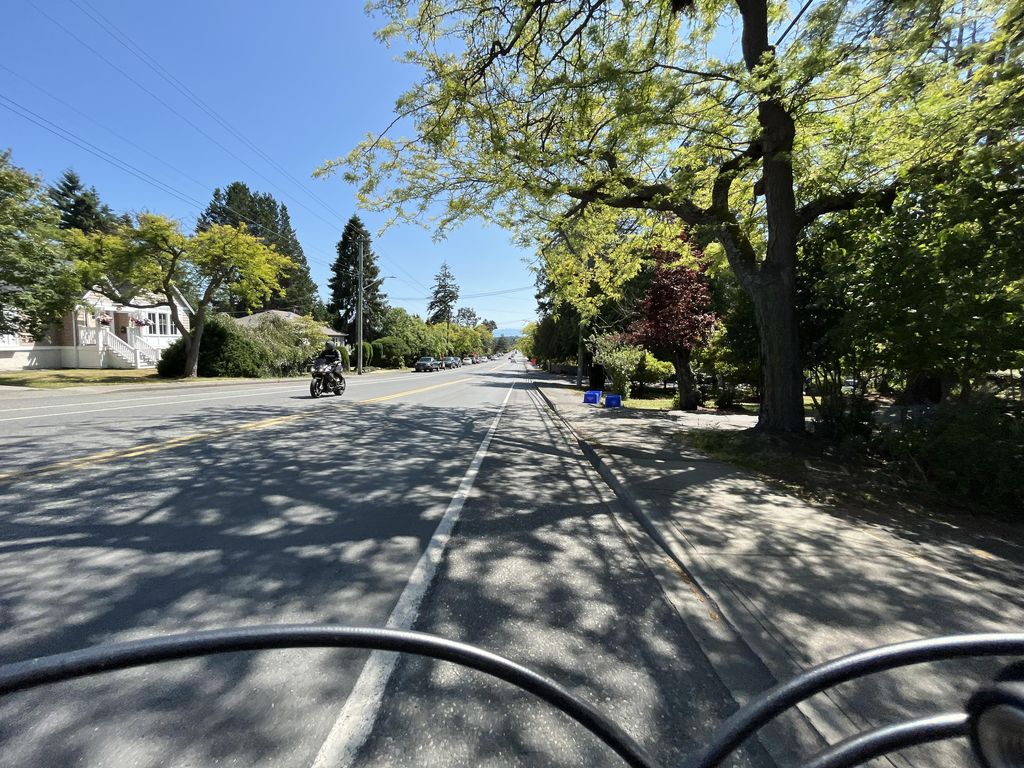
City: victoria